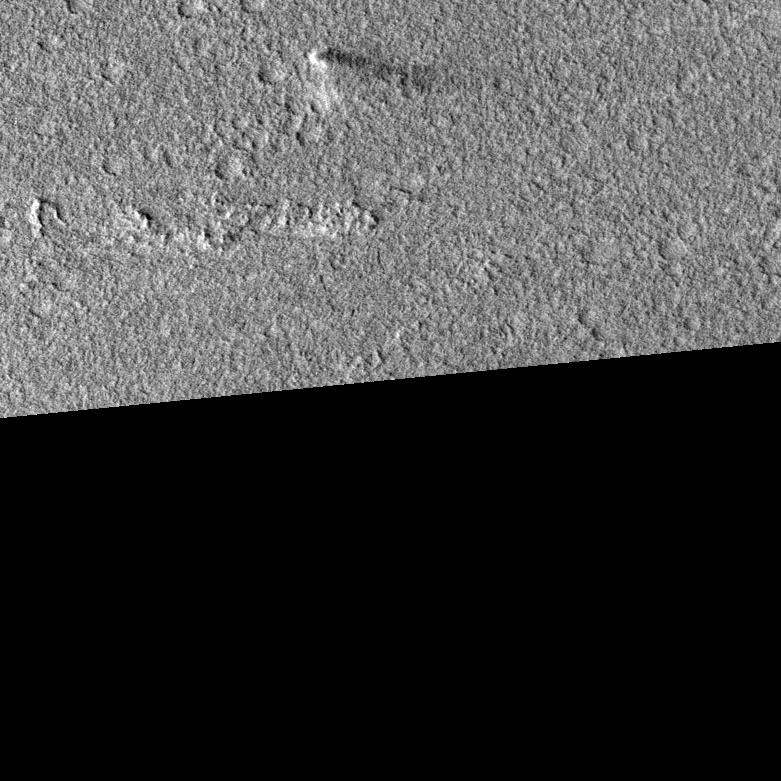
Label: dustdevil